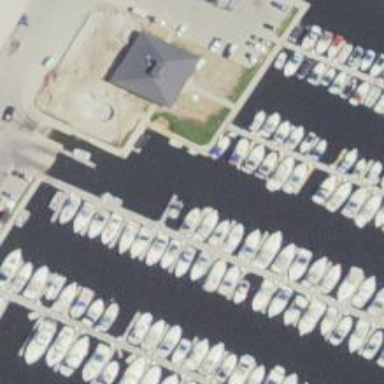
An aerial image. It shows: Man-made pier.